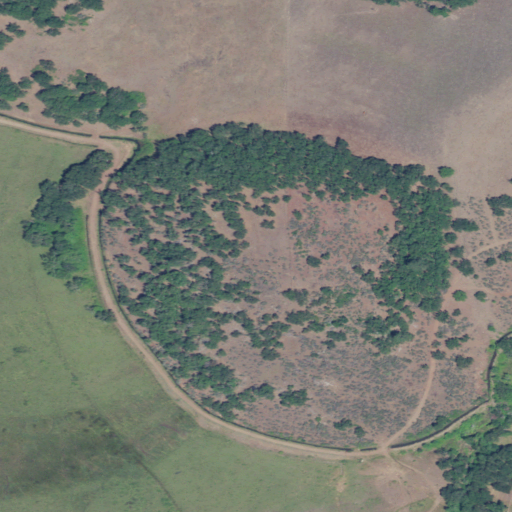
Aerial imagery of mountain in Oregon named Brophy Hill containing shrub, pasture, deciduous forest, and grassland